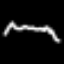
Label: squiggle